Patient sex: M
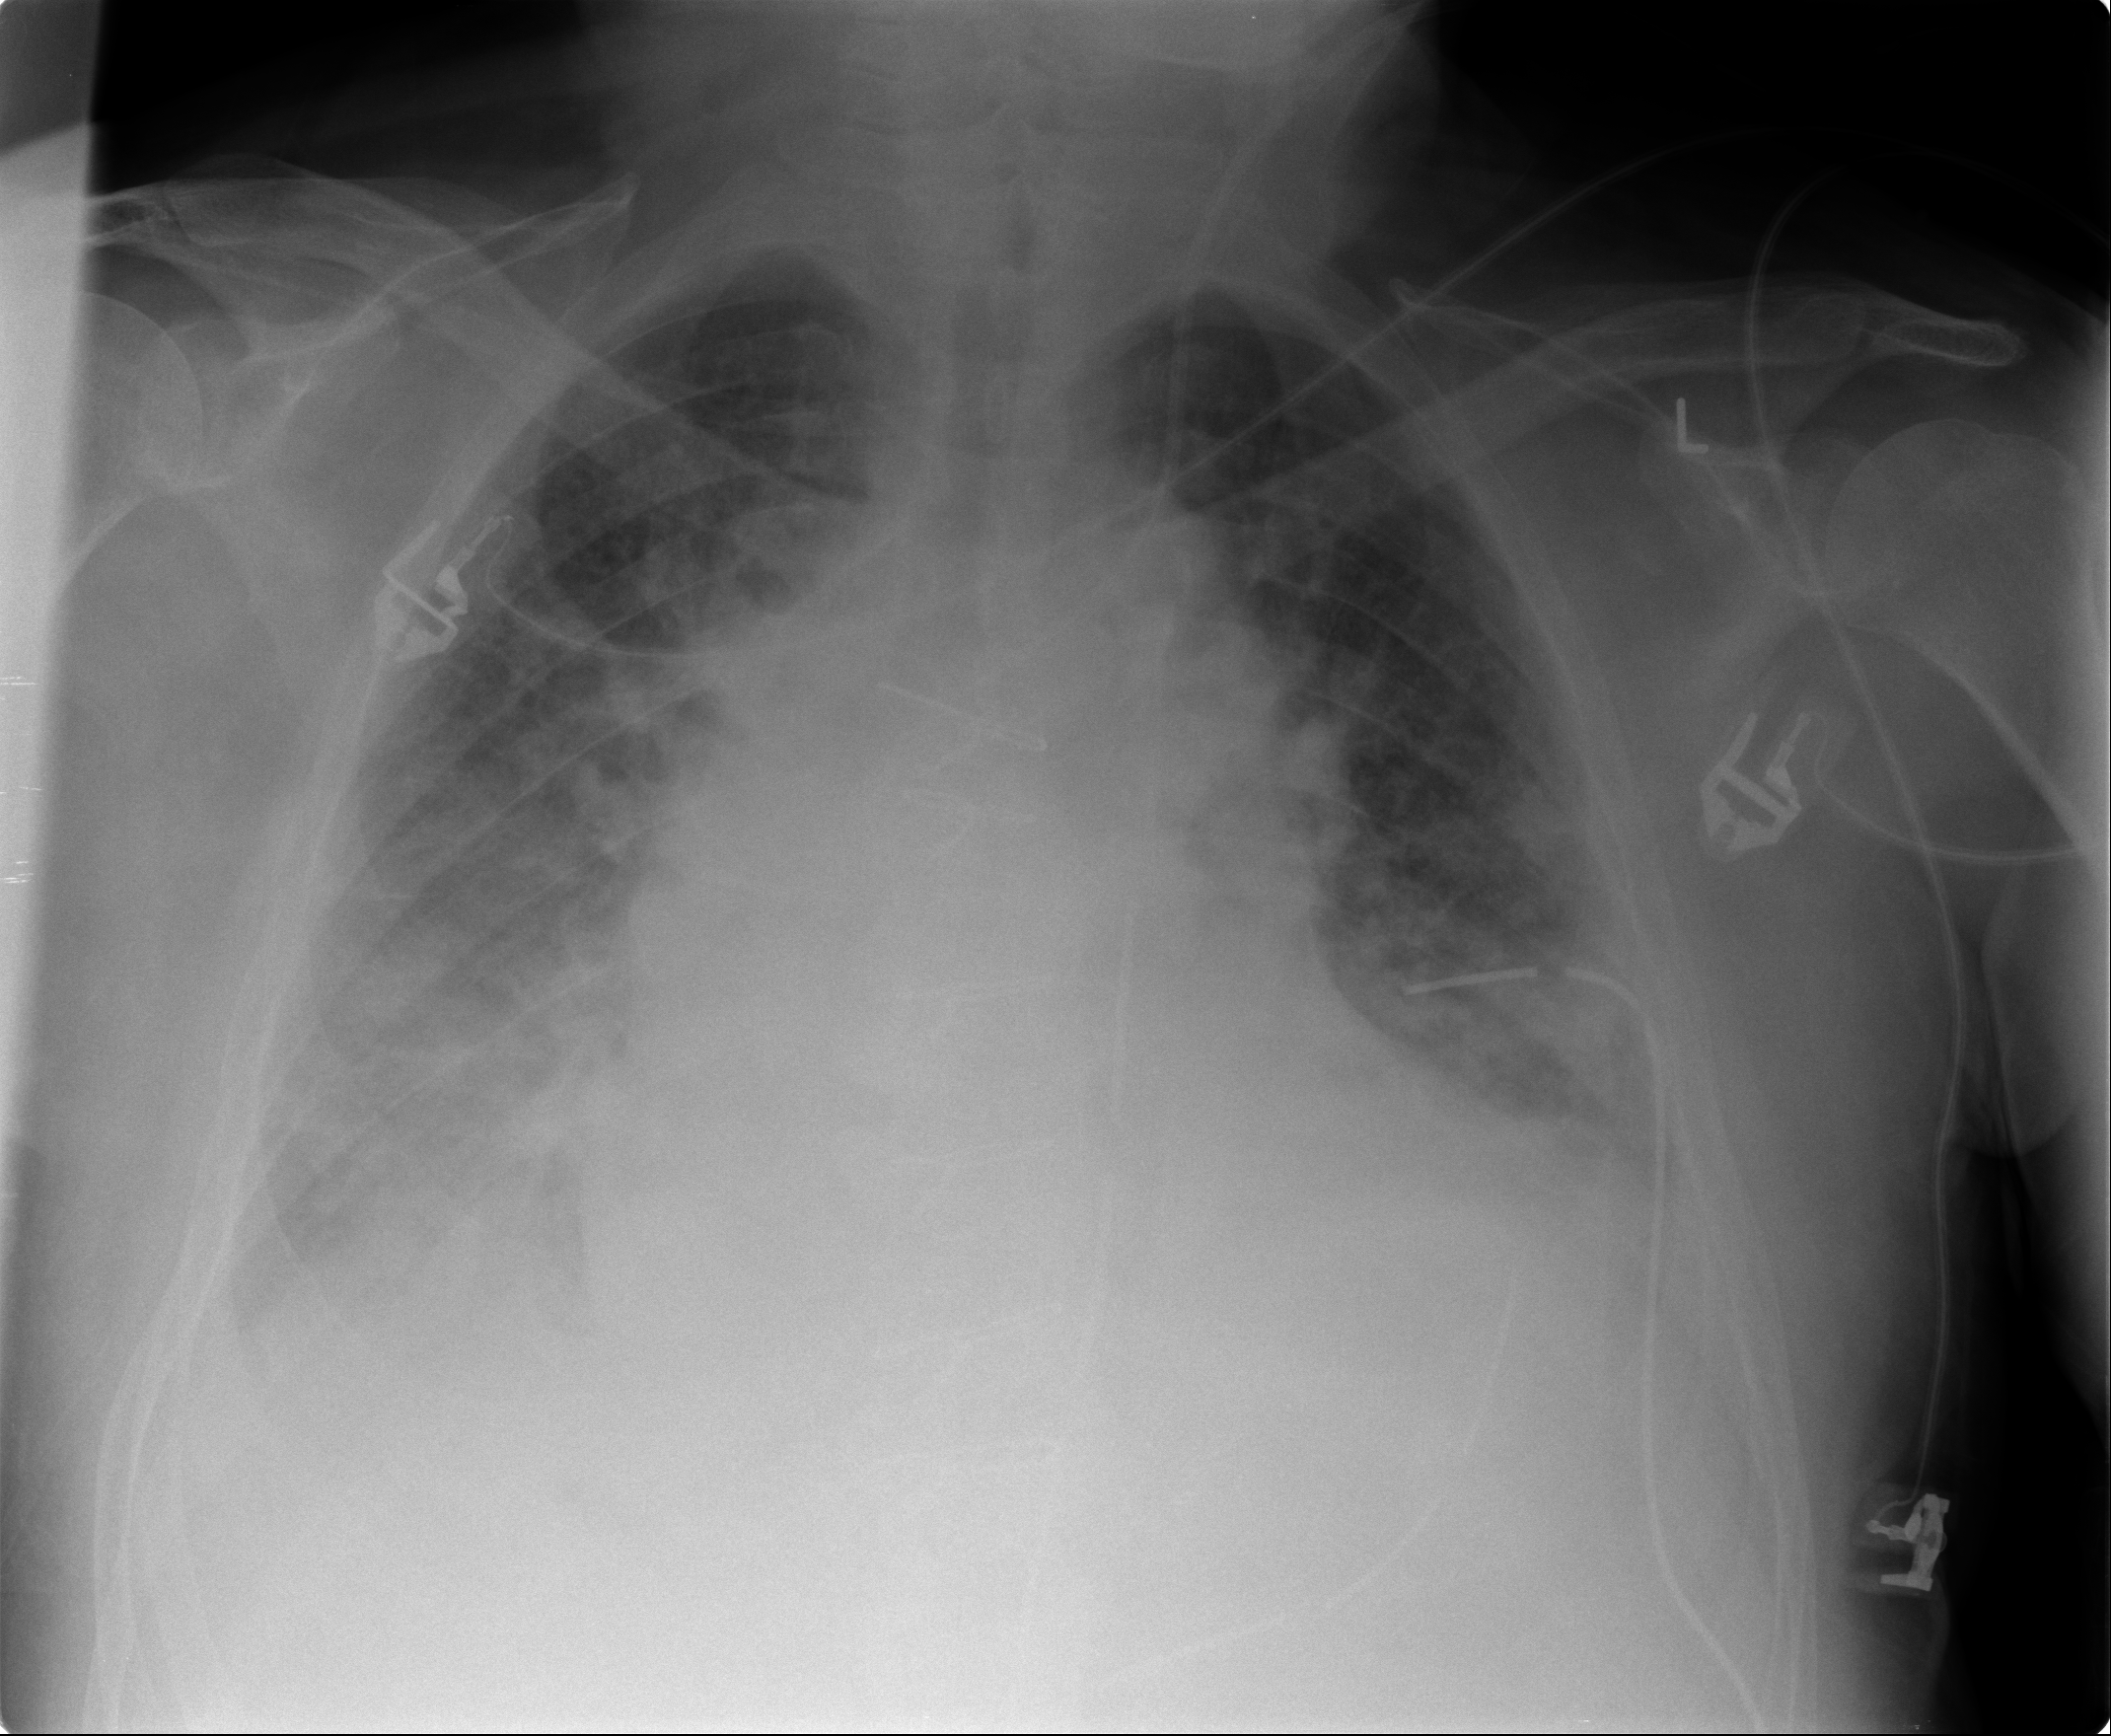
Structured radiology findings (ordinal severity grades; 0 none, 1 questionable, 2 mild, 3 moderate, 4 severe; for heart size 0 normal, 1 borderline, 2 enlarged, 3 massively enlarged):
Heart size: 2
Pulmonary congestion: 3
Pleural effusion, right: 2
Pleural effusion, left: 2
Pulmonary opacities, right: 3
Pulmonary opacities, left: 2
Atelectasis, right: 3
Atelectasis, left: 2